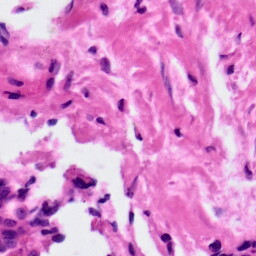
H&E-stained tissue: Ovarian